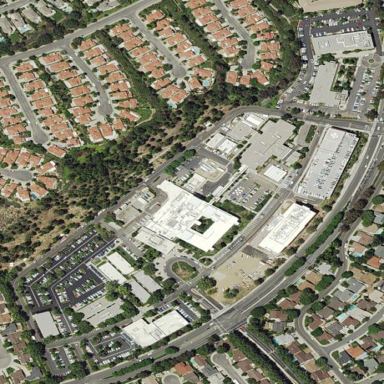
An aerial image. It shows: Healthcare facility identified as hospital.